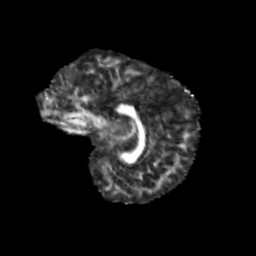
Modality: FA
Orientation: sagittal
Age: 9
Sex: male
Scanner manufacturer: siemens
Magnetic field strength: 3 T
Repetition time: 3.8 s
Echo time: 0.07 s